You are looking at the short-time Fourier spectrogram of a bearing's acceleration signal. Classify the bearing condition as one of: normal, inner_race, outer_race, ball.
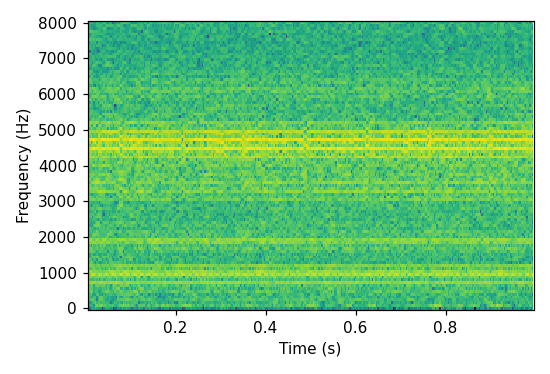
Answer: outer_race